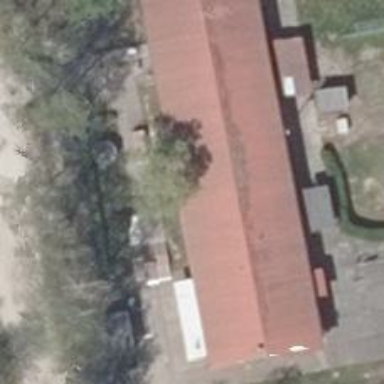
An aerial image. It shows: Community center.